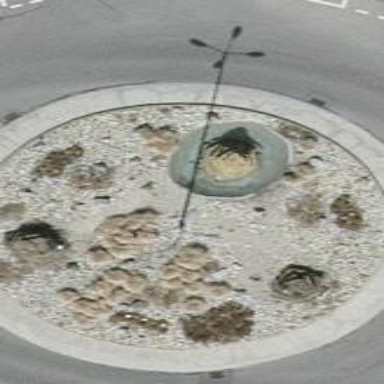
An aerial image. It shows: Flowerbed that is used for landscaping or gardening purposes.